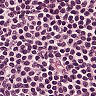
Metastatic tissue present: no